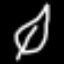
Label: leaf